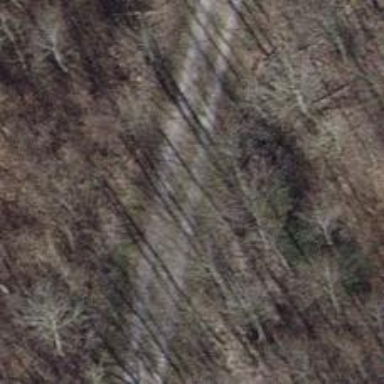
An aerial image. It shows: Compacted track with grade2 level.